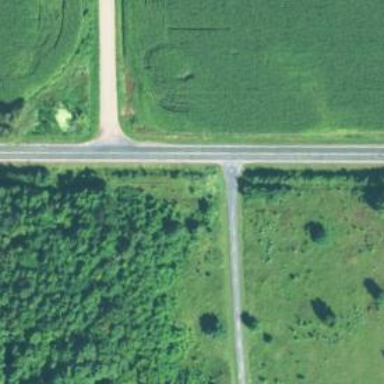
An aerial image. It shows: Secondary road.